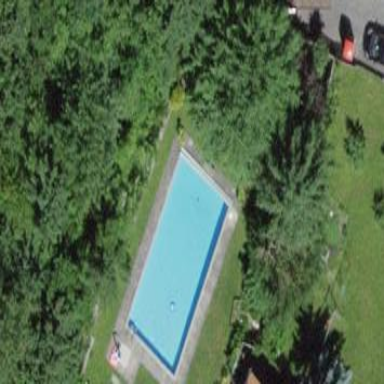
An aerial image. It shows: Swimming pool located in leisure land.